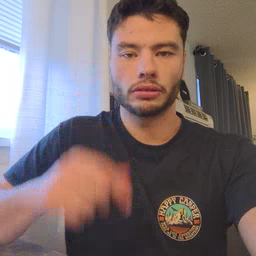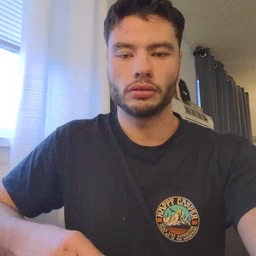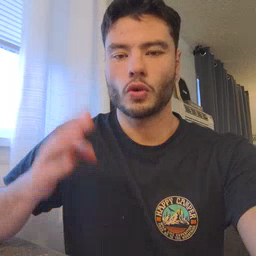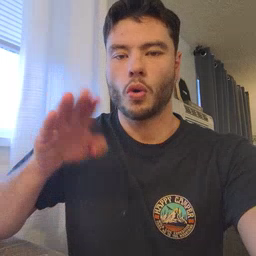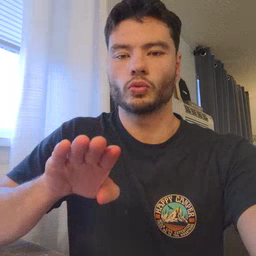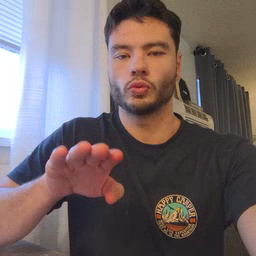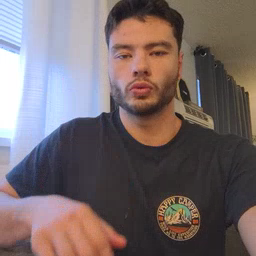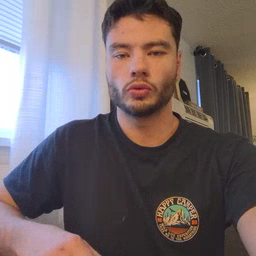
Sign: close